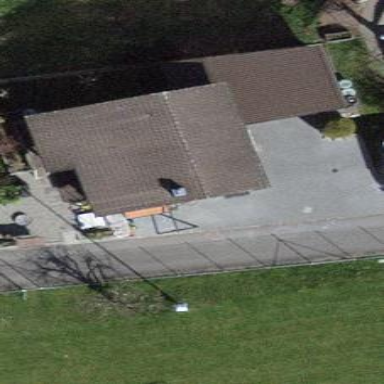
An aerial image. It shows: Building with tiled roof.